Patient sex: F
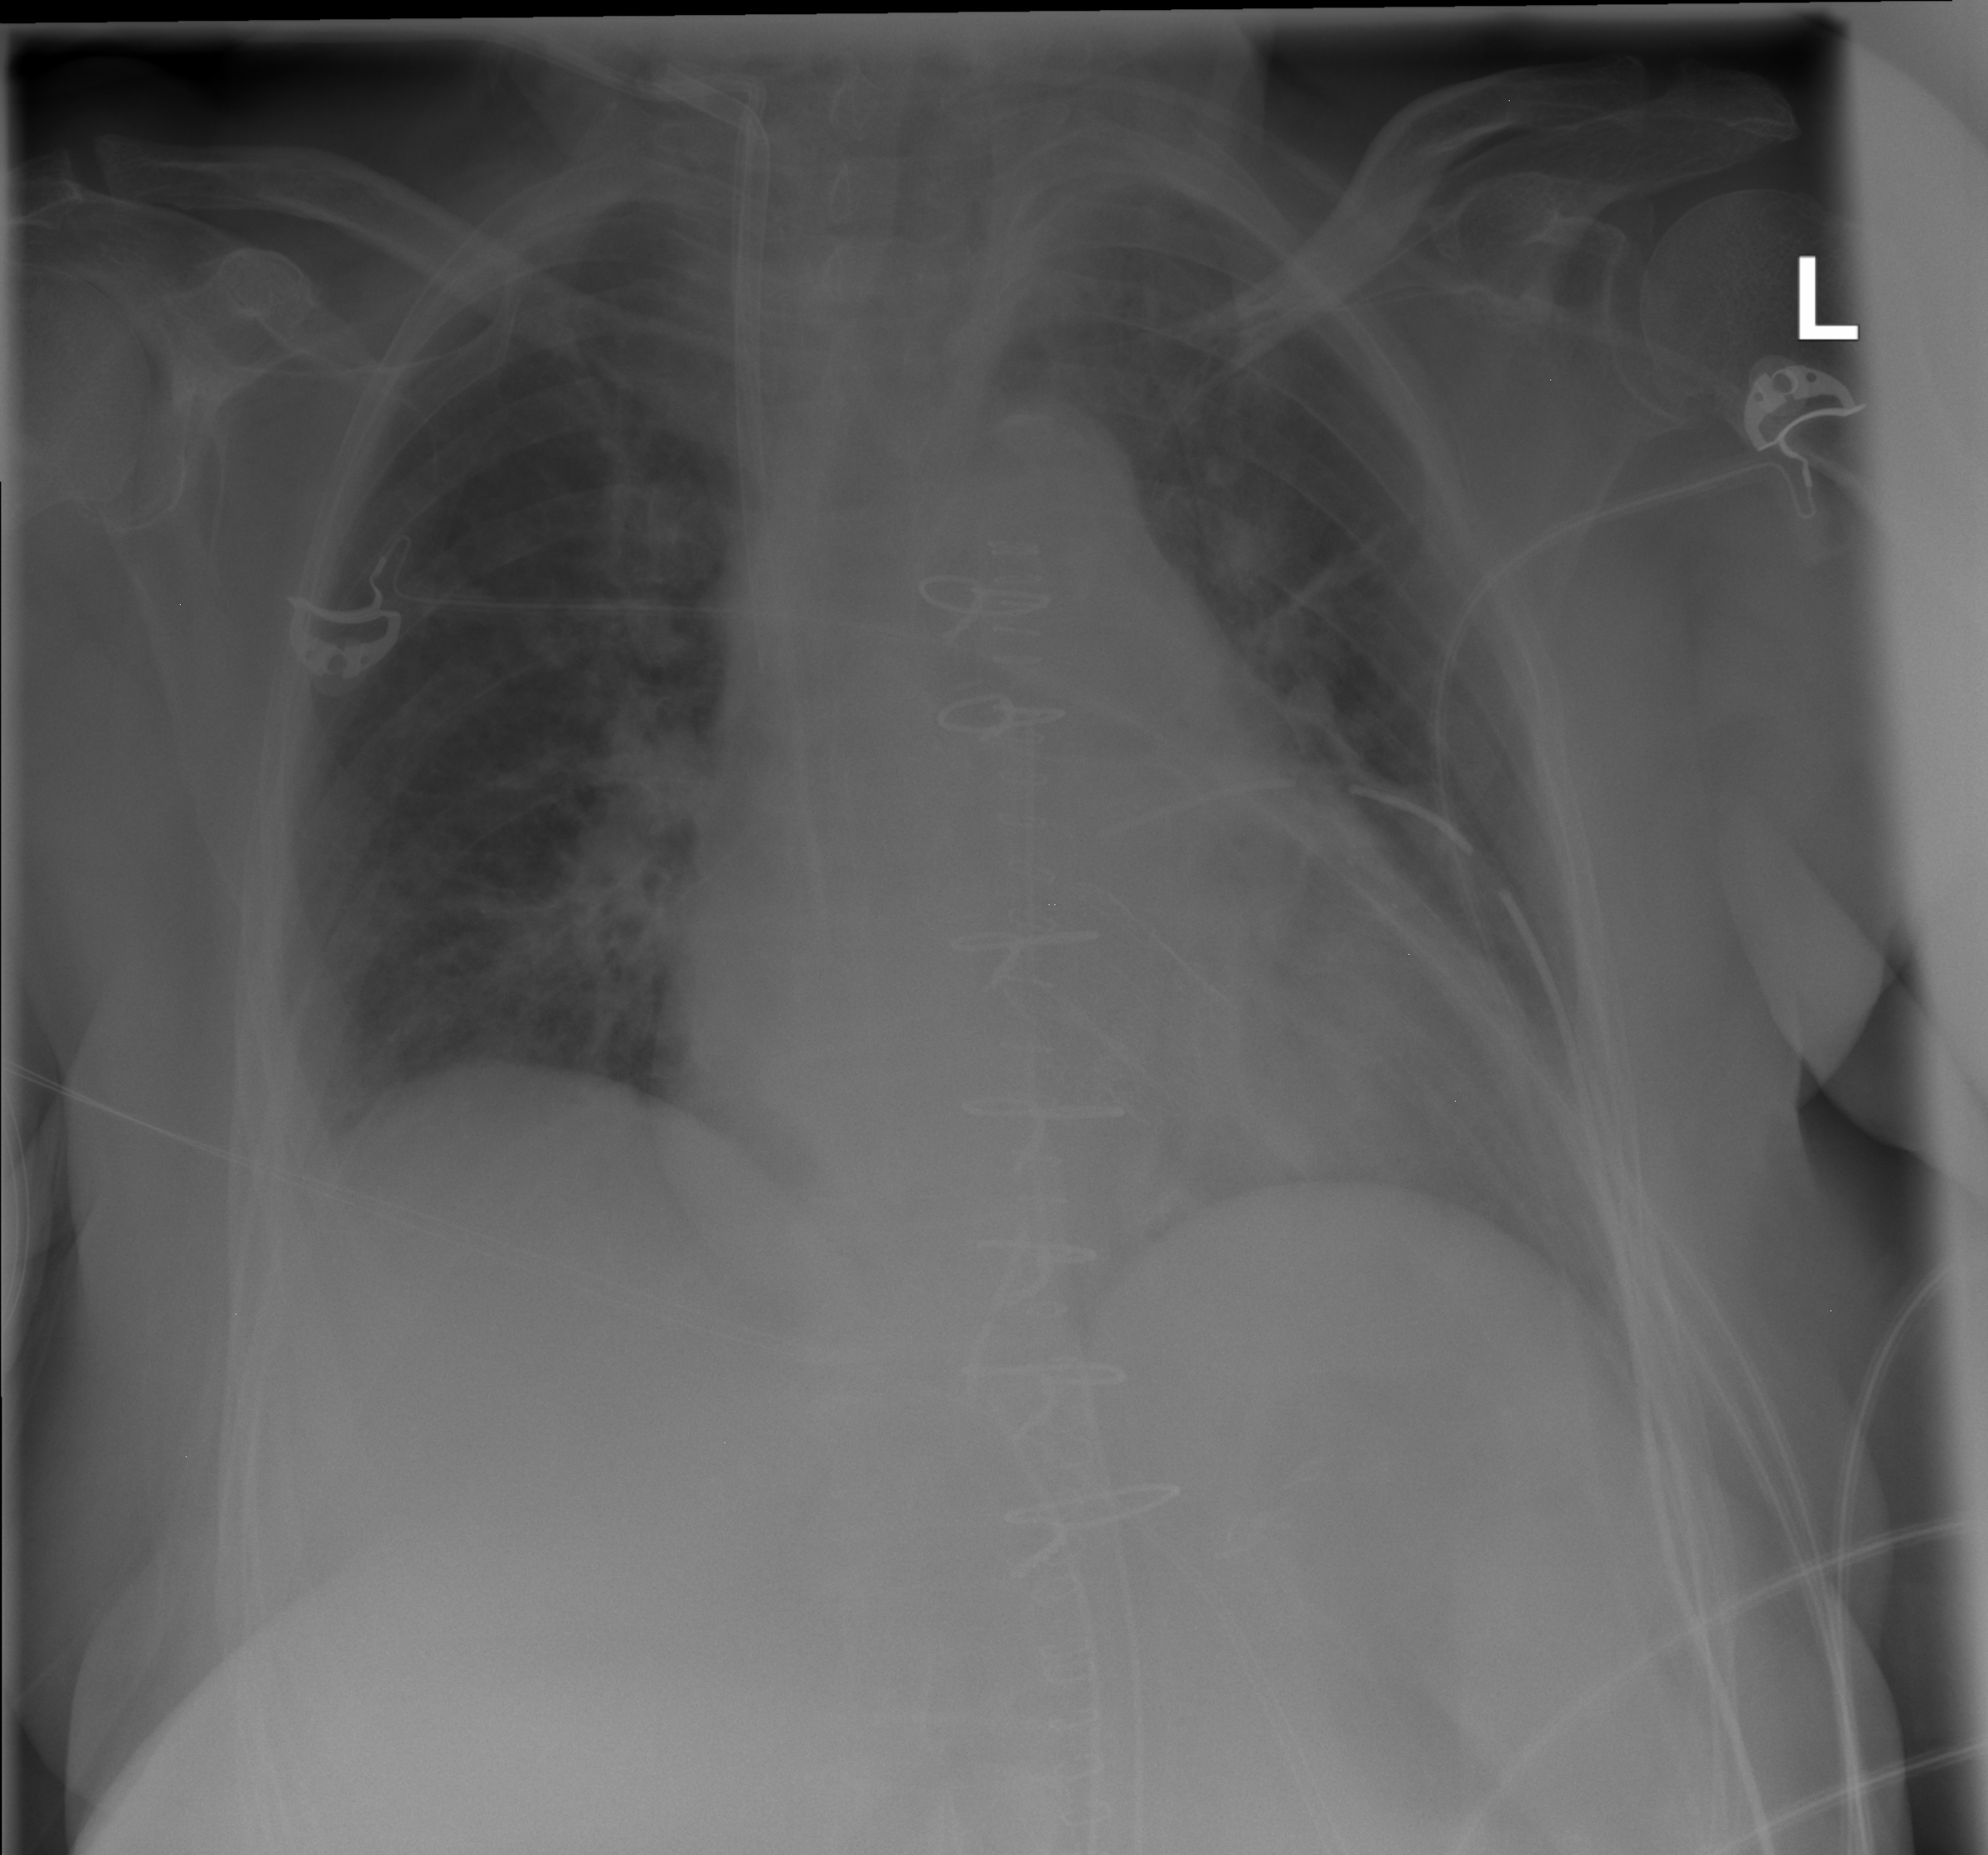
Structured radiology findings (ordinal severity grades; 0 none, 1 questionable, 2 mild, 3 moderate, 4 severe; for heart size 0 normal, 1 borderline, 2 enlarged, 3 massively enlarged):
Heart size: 2
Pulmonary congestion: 0
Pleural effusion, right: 0
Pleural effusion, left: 0
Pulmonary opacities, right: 0
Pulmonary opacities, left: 0
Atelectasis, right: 1
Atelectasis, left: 1